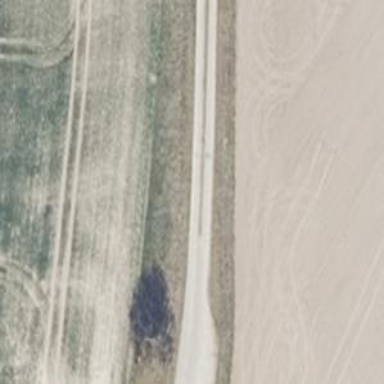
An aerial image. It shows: Track road with grade1 tracktype. The road has concrete lanes.